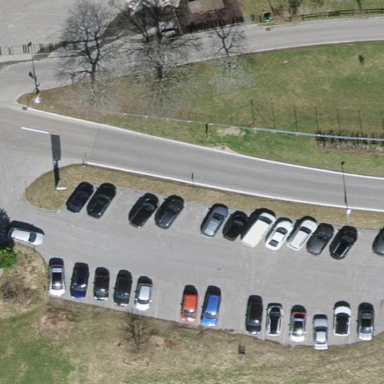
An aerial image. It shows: Parking area with surface.